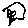
Label: flower